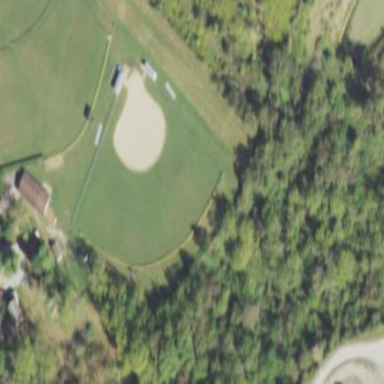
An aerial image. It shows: Baseball pitch for leisure land activities.